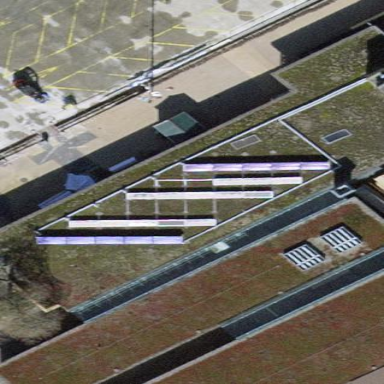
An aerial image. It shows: View of roof of building.